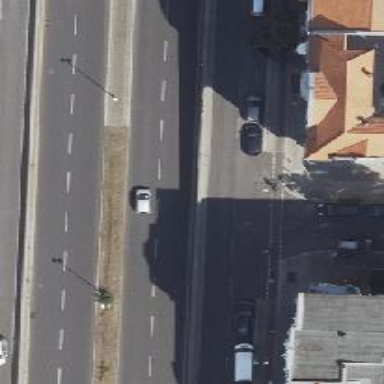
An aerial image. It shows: Secondary link road with asphalt surface. There is cycle track on the right side.